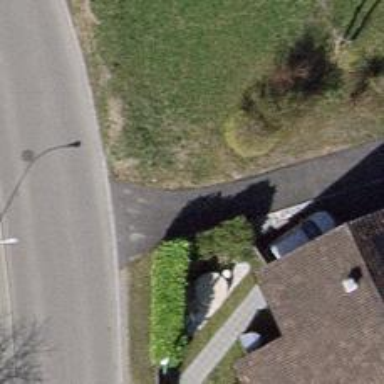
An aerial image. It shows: Paved footway.